Question: I am using 'NSTableView' for display my data. I want to remove color of selected row which by default taking 'blue color'. Can i set it to 'Clear color'. Is it possible??
EDIT:
how can i remove this blue border?? I have set 'Clear color' to table background.

Thanks in advance..!!! :)
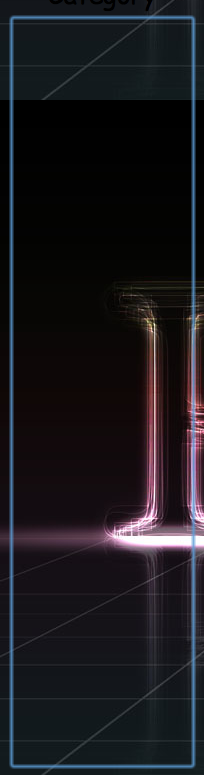
Answer: '''
[tableView setSelectionHighlightStyle:NSTableViewSelectionHighlightStyleNone];
'''
To remove the table's blue focus ring border, select the table in your .XIB and set Focus Ring to None